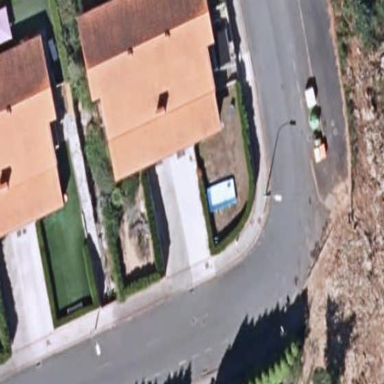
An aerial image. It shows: Simple house.